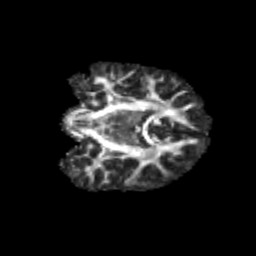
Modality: FA
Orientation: coronal
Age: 10
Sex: male
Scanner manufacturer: siemens
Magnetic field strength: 3 T
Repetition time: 3.8 s
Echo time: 0.07 s